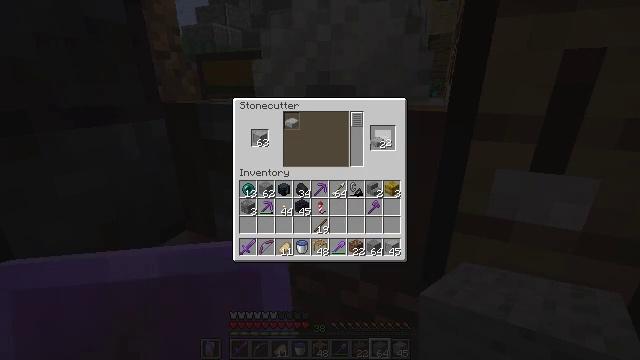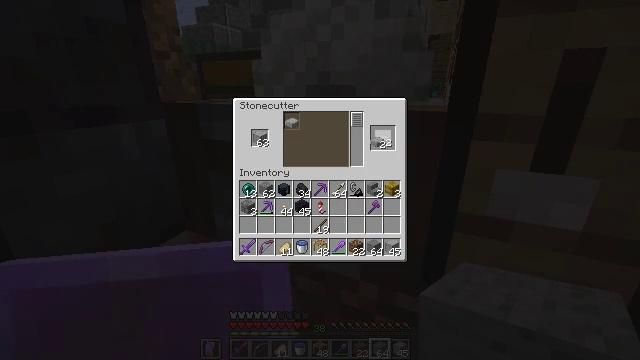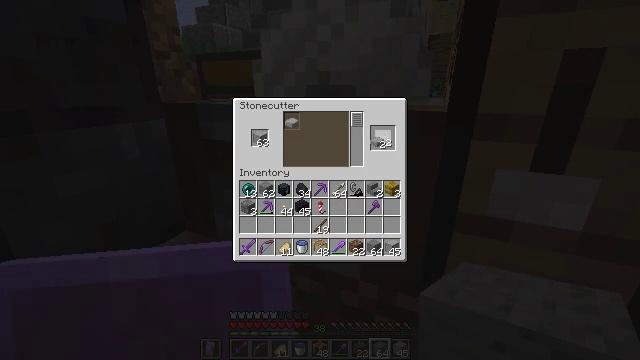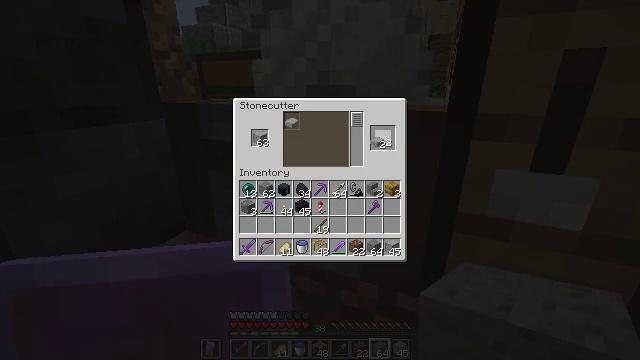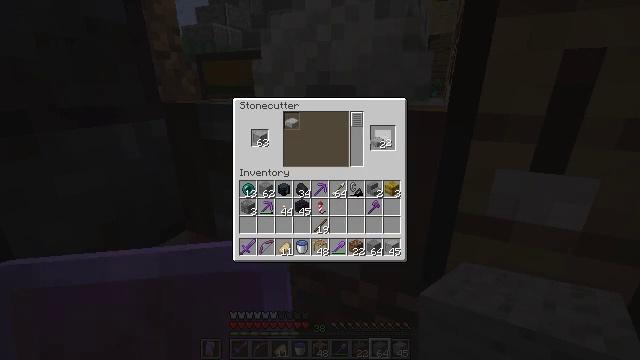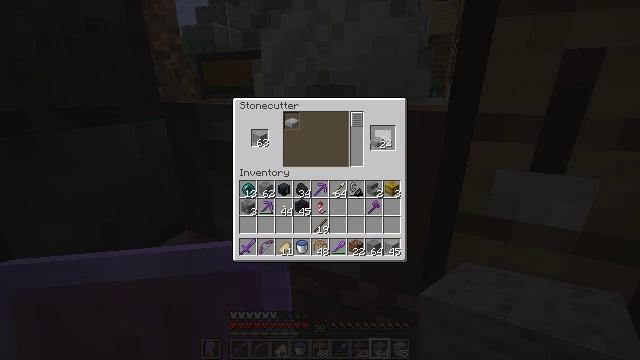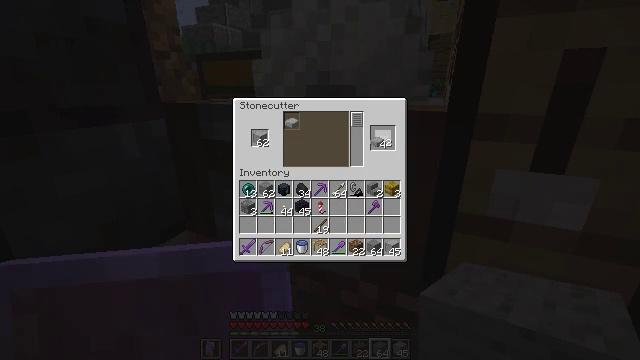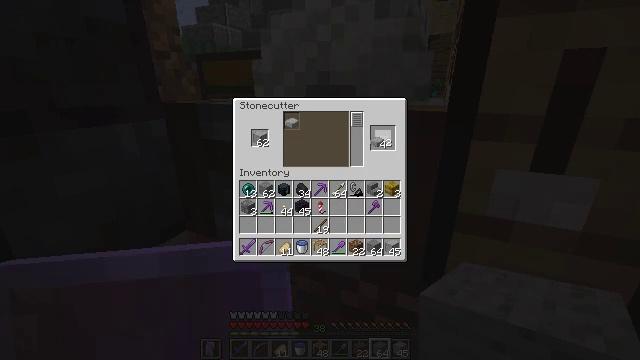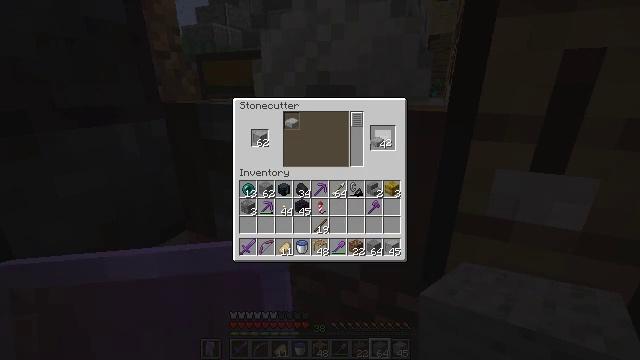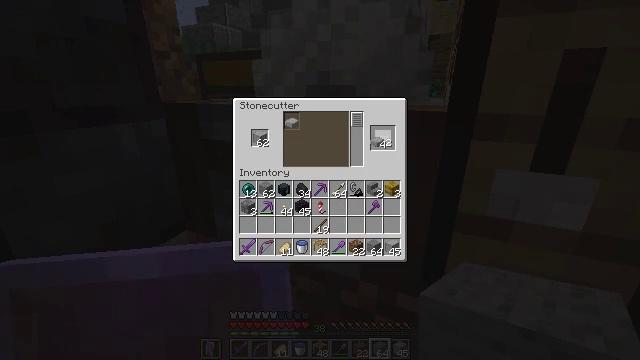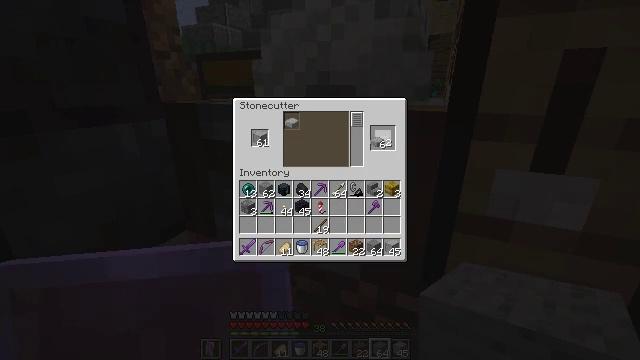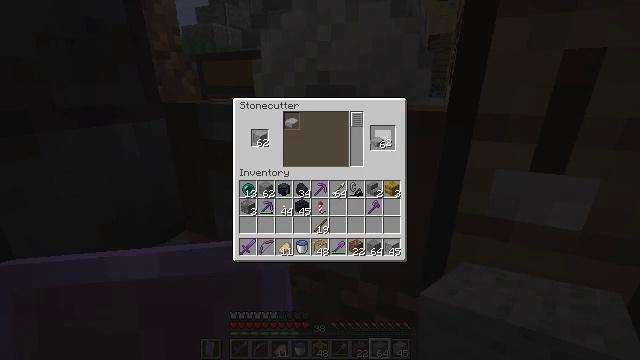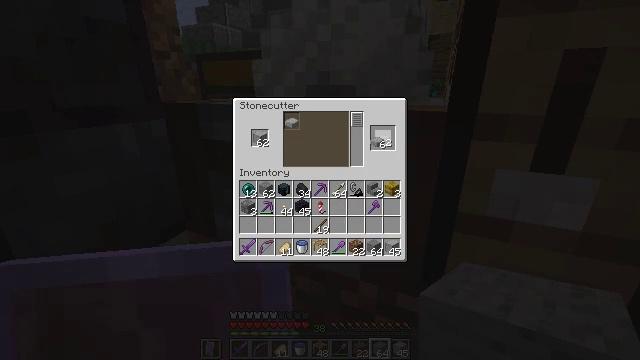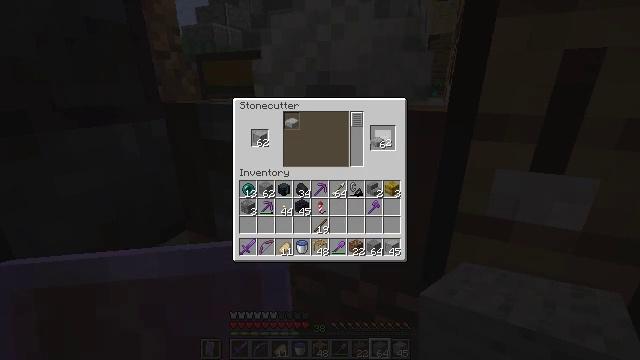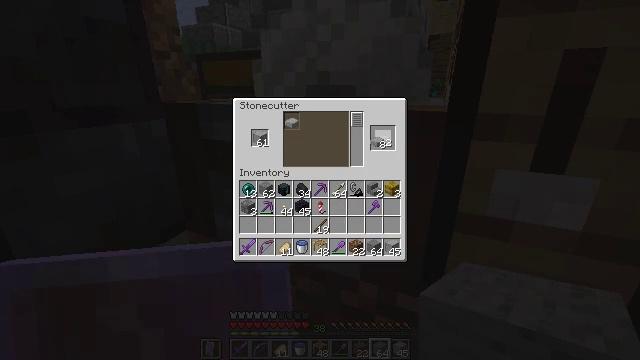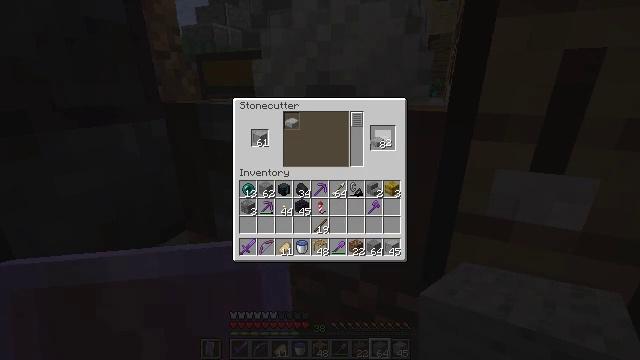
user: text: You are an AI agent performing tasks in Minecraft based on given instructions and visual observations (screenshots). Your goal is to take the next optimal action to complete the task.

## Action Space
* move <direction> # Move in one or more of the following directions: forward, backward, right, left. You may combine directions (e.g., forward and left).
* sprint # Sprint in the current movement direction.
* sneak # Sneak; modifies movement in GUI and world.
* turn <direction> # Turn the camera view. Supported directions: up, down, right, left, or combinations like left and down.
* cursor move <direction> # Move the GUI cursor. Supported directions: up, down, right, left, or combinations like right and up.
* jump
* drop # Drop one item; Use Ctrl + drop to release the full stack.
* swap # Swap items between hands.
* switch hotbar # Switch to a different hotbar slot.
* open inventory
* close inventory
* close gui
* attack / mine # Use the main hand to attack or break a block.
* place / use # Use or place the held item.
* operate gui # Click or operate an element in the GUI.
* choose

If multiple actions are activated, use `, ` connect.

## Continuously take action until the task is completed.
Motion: motion action
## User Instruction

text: Create a smooth stone slab at the crafting table.
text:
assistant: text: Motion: attack / mine
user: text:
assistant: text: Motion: no_op
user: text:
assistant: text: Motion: attack / mine
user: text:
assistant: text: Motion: attack / mine
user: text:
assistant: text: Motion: attack / mine
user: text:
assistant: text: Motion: no_op
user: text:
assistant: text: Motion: attack / mine
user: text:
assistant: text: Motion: attack / mine
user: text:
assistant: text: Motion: attack / mine
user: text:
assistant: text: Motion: no_op
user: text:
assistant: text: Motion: attack / mine
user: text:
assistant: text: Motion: attack / mine
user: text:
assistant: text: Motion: attack / mine
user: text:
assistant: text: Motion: no_op
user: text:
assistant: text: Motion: no_op
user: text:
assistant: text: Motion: attack / mine
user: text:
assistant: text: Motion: attack / mine
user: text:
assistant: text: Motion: attack / mine
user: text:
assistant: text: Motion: no_op
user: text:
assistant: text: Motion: attack / mine
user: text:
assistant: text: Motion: attack / mine
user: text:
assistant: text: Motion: attack / mine
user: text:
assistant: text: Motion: no_op
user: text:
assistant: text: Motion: no_op
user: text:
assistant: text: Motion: attack / mine
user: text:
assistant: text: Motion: attack / mine
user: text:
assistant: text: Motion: attack / mine
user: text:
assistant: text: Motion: no_op
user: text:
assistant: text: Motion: attack / mine
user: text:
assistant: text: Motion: attack / mine